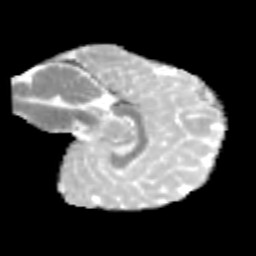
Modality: MD
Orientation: sagittal
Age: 11
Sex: male
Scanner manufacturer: siemens
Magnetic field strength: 3 T
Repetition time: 3.8 s
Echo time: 0.07 s